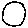
Label: circle